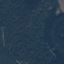
Label: Forest